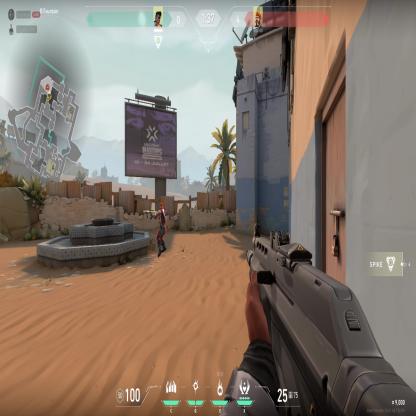
Label: enemy